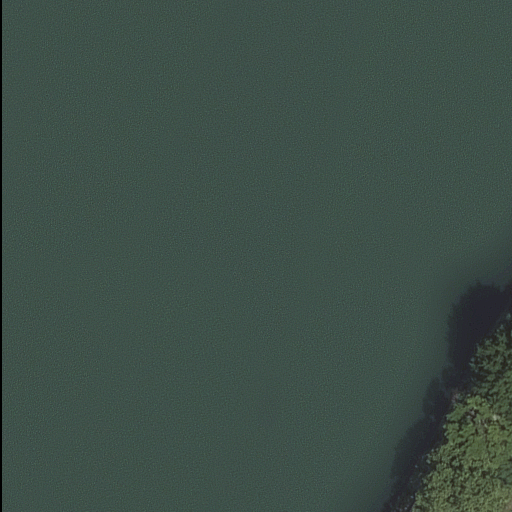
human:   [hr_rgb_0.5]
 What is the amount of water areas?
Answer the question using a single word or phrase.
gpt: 1

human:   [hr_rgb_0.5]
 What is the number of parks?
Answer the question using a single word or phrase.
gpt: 1

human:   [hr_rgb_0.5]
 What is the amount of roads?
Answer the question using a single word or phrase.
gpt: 1

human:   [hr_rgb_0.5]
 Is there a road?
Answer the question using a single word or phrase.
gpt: yes

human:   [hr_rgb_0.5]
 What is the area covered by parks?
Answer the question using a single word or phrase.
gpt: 10410m2

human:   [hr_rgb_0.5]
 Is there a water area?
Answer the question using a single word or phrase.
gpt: yes

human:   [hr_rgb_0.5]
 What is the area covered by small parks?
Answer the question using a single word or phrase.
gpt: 0m2

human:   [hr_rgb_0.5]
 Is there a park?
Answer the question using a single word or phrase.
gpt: yes

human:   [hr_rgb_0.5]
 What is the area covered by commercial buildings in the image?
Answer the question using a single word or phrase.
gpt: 0m2

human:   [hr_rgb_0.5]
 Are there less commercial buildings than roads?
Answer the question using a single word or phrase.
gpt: yes

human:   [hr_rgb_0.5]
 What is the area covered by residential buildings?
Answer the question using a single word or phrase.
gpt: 0m2

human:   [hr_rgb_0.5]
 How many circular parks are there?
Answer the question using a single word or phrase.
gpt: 0

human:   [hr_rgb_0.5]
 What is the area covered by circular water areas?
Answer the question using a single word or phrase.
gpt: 0m2

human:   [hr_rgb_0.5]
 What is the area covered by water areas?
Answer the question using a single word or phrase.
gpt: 10090m2

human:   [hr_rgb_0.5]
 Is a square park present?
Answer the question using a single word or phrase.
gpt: no

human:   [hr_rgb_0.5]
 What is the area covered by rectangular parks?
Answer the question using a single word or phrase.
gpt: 10410m2

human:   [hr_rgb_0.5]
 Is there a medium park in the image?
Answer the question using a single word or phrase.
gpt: no

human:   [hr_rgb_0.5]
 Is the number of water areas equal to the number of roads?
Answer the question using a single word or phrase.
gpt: yes

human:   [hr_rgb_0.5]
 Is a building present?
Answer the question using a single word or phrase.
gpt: no

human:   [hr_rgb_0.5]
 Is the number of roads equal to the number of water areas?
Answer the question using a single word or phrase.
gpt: yes

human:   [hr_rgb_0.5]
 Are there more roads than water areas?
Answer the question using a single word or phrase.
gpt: no

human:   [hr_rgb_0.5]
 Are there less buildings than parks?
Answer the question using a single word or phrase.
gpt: yes

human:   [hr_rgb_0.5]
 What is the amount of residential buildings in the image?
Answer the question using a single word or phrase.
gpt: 0

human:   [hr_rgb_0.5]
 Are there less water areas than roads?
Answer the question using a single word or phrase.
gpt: no

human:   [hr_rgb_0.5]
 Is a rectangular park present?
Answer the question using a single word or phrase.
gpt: yes

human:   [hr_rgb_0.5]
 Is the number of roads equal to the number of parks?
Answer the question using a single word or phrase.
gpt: yes

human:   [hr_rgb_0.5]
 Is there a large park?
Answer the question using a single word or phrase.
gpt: yes

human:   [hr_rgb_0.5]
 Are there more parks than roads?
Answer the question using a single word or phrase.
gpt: no

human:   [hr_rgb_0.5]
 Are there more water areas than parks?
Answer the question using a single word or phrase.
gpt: no

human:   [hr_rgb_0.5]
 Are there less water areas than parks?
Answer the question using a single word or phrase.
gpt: no

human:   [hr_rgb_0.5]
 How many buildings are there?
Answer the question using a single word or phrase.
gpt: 0

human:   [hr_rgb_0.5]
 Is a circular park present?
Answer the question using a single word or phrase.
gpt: no

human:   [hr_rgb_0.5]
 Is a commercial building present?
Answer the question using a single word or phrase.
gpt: no

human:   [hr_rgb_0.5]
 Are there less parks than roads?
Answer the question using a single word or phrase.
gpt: no

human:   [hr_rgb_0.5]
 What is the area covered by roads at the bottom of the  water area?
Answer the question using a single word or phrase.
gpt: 0m2

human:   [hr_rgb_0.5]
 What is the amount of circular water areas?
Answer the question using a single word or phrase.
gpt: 0

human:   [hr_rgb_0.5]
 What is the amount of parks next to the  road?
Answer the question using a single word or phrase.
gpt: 1

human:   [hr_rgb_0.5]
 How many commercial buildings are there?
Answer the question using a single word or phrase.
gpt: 0

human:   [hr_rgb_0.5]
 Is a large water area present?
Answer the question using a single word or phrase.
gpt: yes

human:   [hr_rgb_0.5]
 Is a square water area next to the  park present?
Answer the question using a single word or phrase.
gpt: no

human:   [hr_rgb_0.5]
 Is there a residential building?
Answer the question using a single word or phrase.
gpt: no

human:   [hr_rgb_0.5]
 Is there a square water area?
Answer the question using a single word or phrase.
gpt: no

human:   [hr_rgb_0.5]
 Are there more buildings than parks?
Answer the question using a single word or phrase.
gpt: no

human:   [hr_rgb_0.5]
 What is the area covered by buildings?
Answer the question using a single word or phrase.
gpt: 0m2

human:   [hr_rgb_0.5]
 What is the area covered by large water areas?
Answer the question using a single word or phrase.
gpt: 10090m2

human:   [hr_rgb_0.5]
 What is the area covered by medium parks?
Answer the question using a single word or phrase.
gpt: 0m2

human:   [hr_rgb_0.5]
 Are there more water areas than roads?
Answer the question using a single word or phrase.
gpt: no

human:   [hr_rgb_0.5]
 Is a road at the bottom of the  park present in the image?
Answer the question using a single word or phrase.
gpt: yes

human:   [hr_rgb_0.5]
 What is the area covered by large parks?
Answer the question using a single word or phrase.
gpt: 10410m2

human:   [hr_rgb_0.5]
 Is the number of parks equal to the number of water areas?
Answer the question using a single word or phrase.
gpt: yes

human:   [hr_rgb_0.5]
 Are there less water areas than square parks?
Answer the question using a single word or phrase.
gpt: no

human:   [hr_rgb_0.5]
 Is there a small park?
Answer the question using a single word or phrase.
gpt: no

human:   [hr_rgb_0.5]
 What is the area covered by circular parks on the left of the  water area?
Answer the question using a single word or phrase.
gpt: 0m2

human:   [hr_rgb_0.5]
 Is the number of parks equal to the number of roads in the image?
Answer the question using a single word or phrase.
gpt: yes

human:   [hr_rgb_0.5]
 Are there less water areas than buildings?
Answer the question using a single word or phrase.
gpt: no

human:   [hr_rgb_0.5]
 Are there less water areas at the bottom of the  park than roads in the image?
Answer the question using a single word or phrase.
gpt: yes

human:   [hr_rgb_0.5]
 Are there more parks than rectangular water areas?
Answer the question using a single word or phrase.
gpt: no

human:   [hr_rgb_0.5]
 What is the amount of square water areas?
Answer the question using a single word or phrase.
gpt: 0

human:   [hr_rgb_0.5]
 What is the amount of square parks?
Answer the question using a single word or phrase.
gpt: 0

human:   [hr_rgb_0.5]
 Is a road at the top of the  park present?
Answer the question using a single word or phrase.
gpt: no

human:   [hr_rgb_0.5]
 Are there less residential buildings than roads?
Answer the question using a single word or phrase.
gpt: yes

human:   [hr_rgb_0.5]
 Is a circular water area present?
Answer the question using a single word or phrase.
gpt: no

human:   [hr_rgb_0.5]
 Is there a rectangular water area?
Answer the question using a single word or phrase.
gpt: yes

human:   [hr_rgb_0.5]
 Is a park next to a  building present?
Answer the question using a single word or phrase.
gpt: no